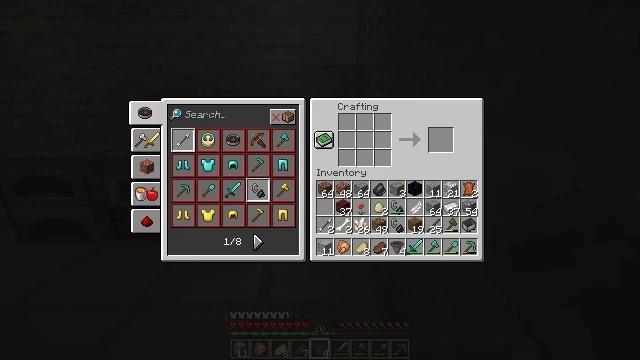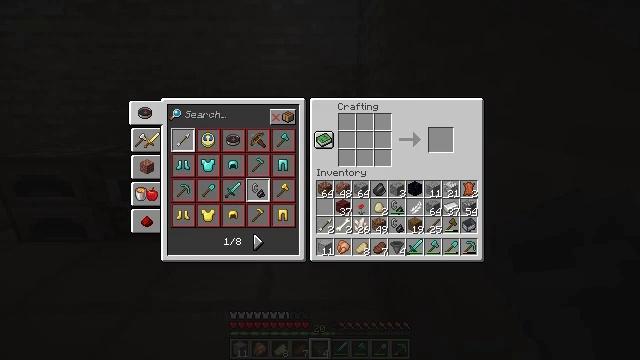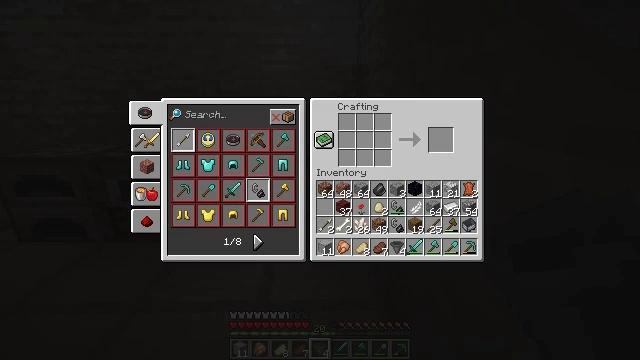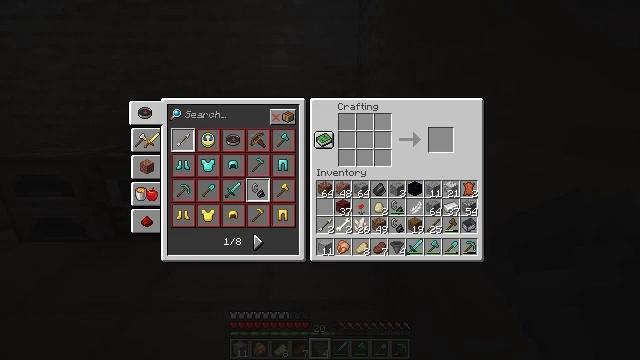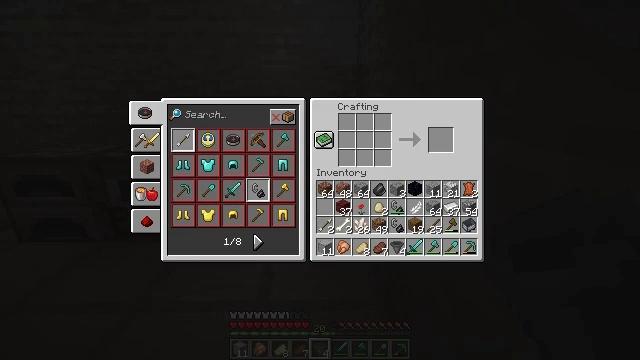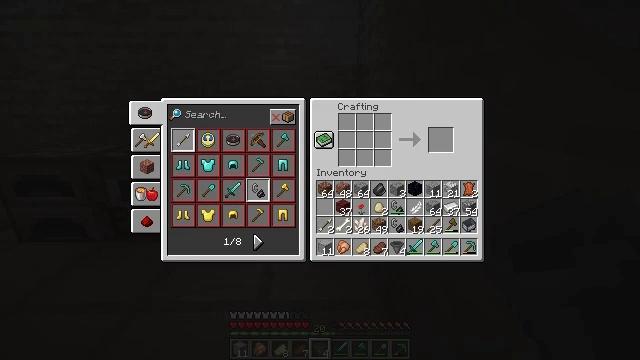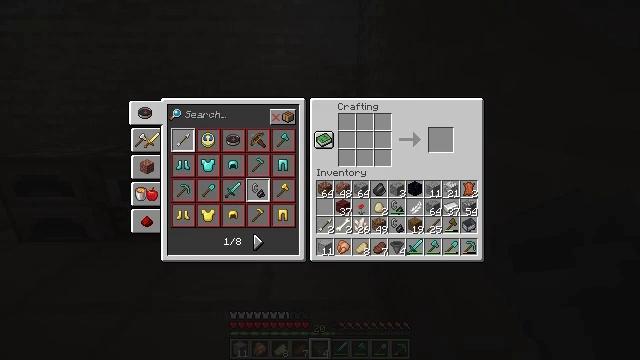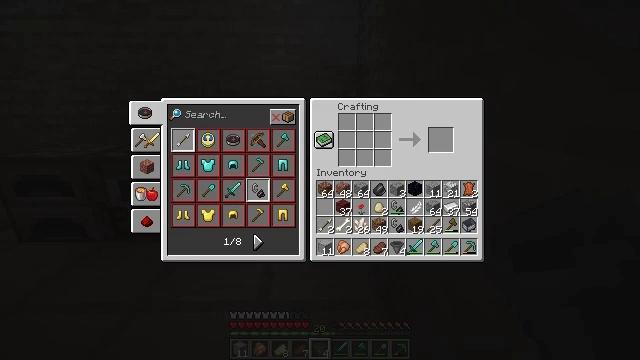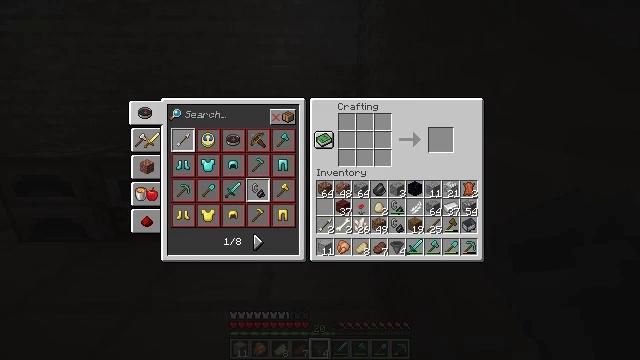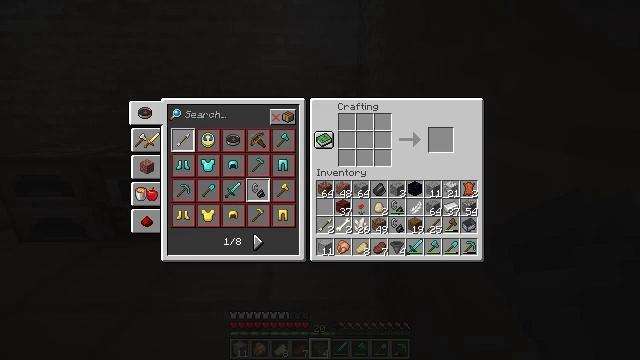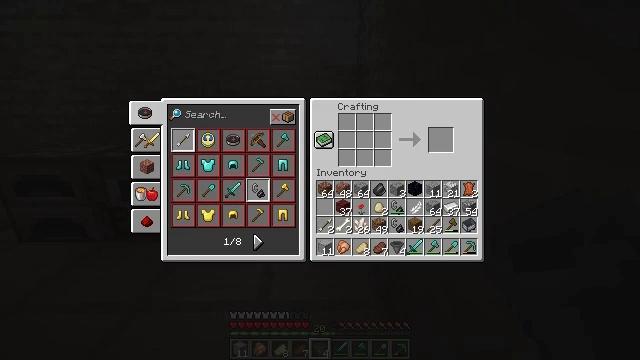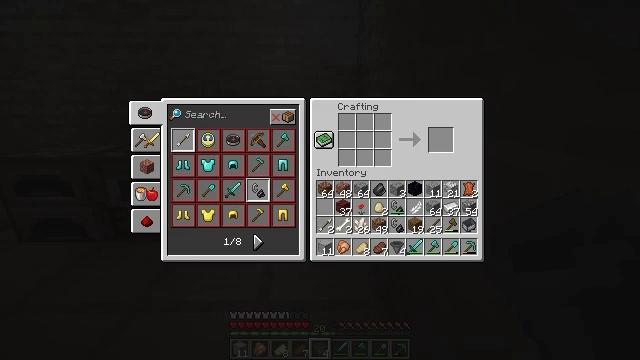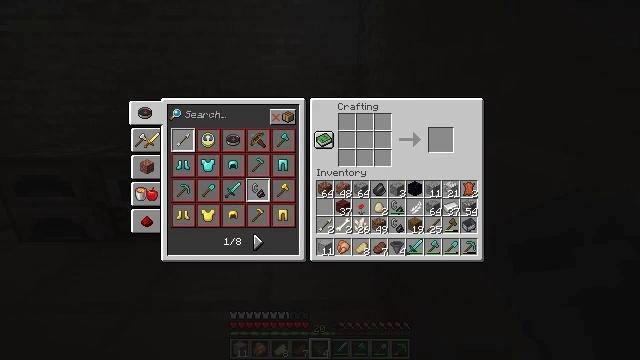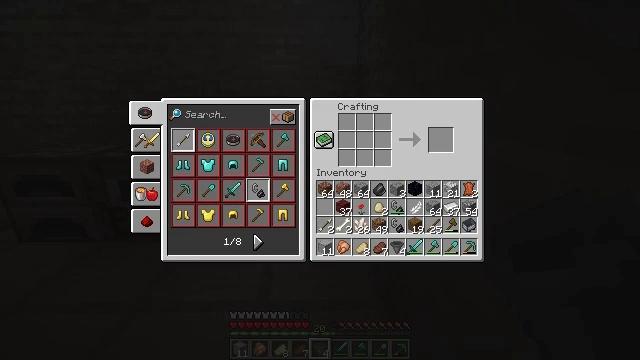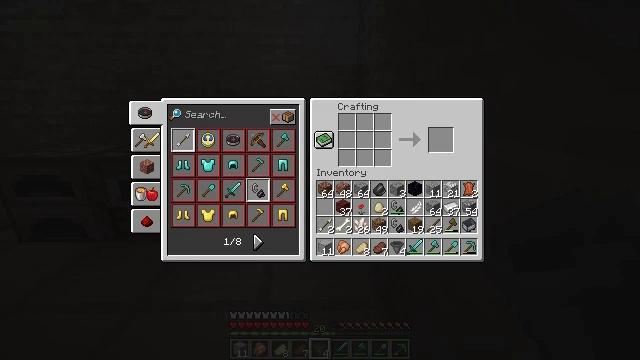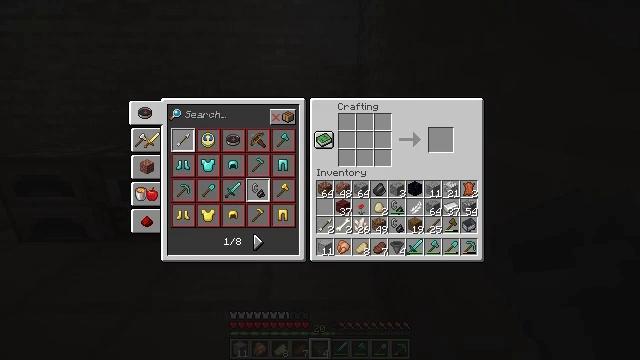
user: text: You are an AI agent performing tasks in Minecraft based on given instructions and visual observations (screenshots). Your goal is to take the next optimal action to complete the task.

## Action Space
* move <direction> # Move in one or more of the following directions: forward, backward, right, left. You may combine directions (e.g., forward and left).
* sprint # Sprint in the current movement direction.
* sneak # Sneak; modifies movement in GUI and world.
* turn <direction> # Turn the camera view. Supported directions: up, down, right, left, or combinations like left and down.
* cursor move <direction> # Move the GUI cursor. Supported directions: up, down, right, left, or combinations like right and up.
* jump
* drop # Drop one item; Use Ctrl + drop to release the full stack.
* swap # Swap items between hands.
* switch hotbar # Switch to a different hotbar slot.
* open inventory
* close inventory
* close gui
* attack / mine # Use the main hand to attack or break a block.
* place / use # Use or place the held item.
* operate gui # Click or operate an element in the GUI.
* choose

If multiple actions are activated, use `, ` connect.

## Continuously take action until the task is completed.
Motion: motion action
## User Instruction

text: Craft a hopper minecart using a minecart and hopper in the crafting table.
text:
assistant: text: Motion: no_op
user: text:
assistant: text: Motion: no_op
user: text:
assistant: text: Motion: no_op
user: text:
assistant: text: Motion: no_op
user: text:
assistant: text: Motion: no_op
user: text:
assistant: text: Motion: no_op
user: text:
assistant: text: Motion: no_op
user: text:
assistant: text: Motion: no_op
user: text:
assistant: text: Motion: no_op
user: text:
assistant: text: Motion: no_op
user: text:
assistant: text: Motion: no_op
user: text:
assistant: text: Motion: no_op
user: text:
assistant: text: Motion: no_op
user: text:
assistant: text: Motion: no_op
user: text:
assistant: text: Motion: no_op
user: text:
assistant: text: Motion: no_op
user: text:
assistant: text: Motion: no_op
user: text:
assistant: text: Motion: no_op
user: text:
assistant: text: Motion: no_op
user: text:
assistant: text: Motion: no_op
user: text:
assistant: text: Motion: no_op
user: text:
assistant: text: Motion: no_op
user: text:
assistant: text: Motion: no_op
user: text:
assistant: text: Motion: no_op
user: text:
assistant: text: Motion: no_op
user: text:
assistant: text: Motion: turn left and down
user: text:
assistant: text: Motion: turn left
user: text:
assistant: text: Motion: turn left
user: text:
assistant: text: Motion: no_op
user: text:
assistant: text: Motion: no_op